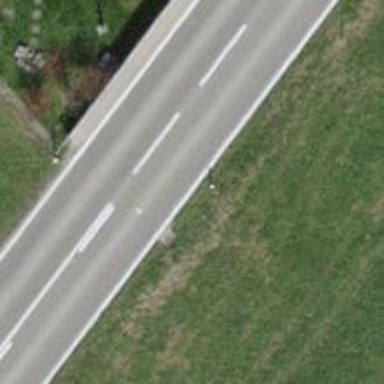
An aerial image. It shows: Secondary road with asphalt surface.